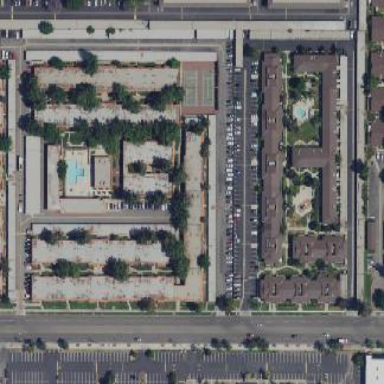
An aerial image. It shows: Residential area with apartments.